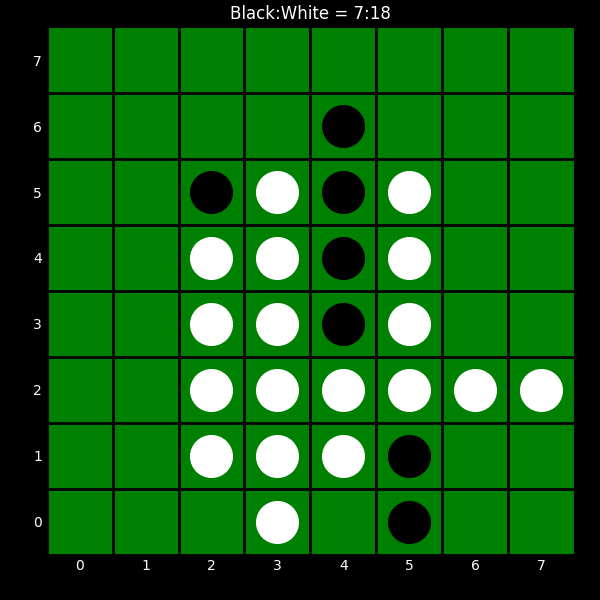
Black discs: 7
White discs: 18